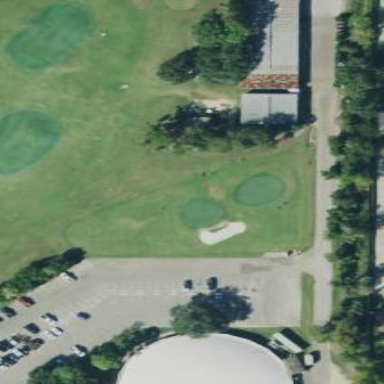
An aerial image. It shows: Golf fairway in the image.